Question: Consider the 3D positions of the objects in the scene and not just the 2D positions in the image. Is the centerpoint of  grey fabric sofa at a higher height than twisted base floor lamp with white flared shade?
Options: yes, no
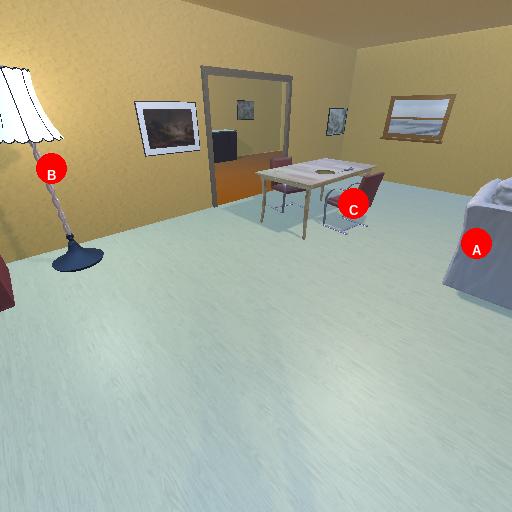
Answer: yes